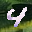
Label: 4